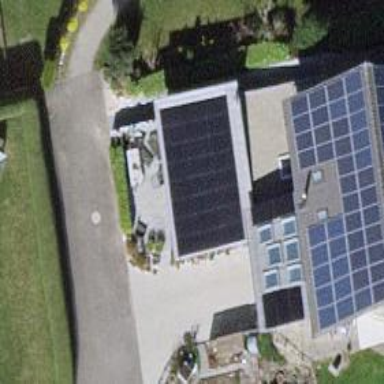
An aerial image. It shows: Solar photovoltaic panel generator.